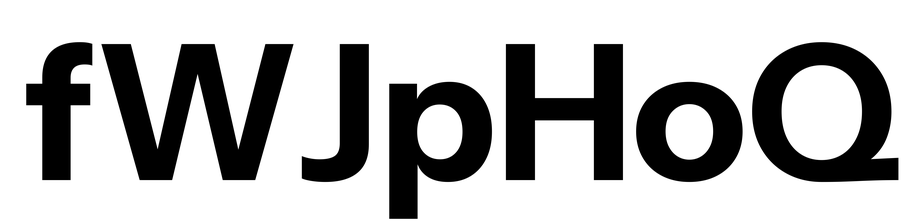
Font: InstrumentSans_Bold